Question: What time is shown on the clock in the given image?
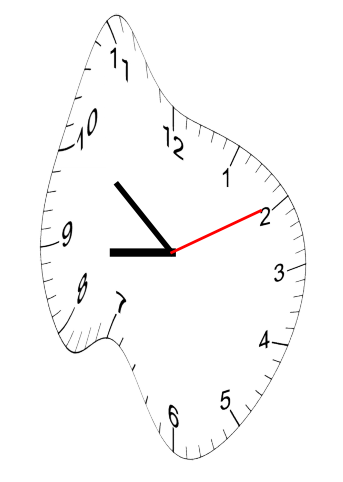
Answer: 08:51:10